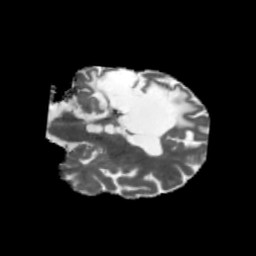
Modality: MD
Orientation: coronal
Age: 43
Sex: male
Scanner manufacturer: siemens
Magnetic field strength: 3 T
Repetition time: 5.47 s
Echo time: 0.0854 s